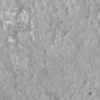
Label: not_dusty